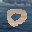
Label: 0